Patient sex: M
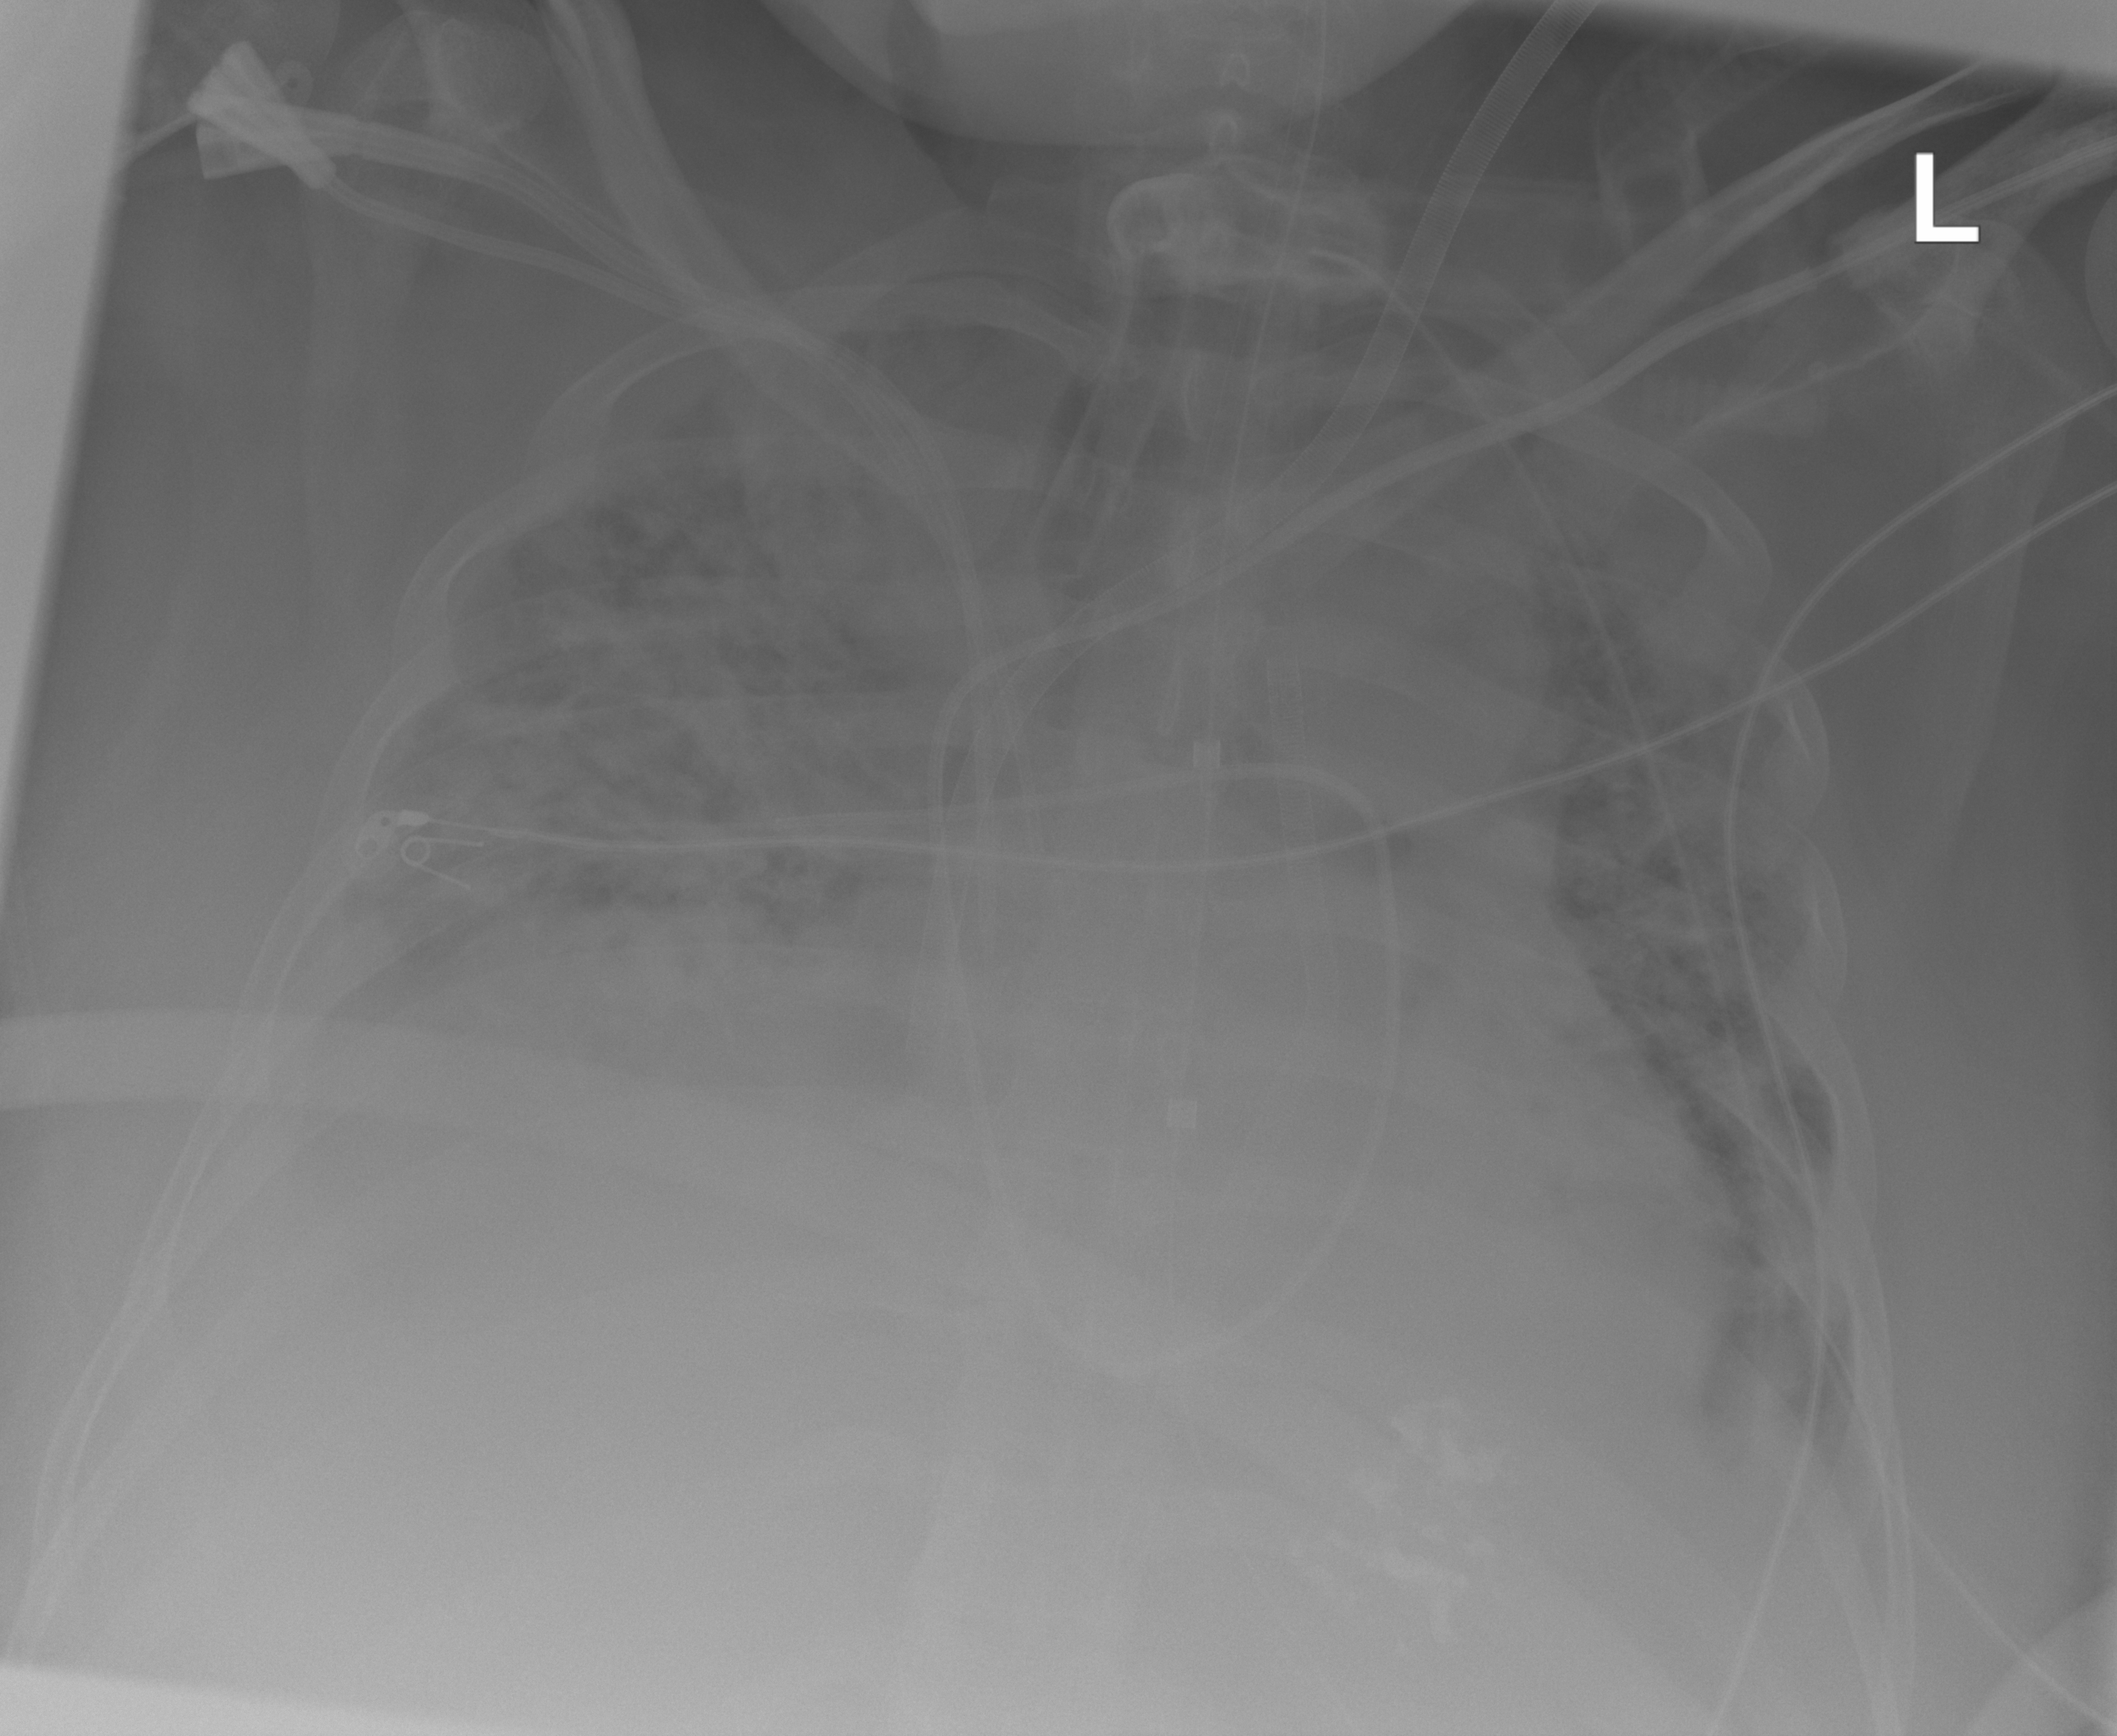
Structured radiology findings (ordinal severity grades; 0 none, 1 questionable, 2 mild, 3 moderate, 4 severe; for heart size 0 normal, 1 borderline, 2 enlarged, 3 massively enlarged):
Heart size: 2
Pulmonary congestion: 3
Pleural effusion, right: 2
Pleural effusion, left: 2
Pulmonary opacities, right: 4
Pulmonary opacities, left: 4
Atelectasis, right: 2
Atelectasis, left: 2